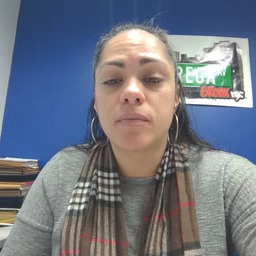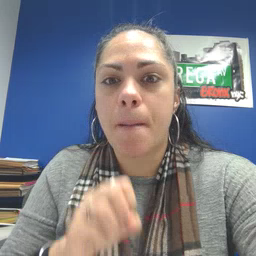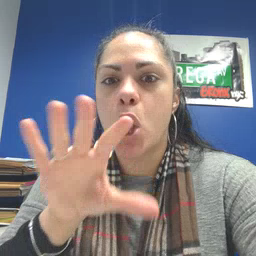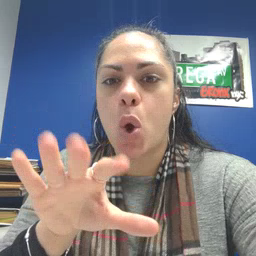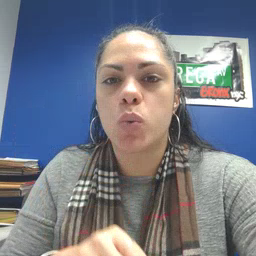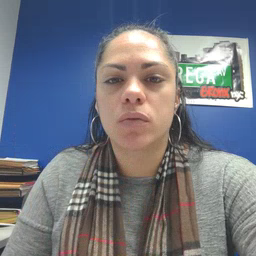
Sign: blow